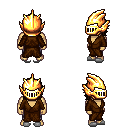
a pixel art fantasy rpg character, male body template, human, tanned skin, brown robe, metal pants, brown long bangs hairstyle, gold helm, white slippers, four views (front, back, left, right), 2x2 character sprite sheet, small pixel art, hard edges, no anti-aliasing